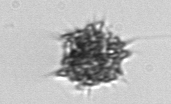
Label: Dictyocha